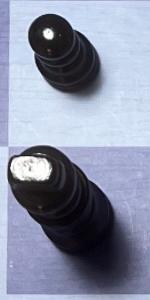
Label: King_Black